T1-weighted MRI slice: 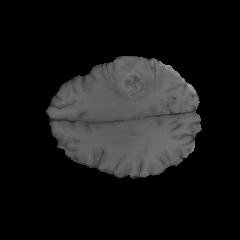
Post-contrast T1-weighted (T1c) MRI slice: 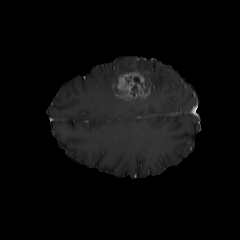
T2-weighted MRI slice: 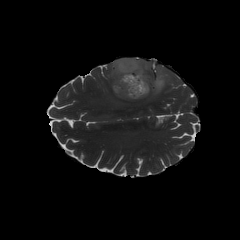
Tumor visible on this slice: yes